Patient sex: M
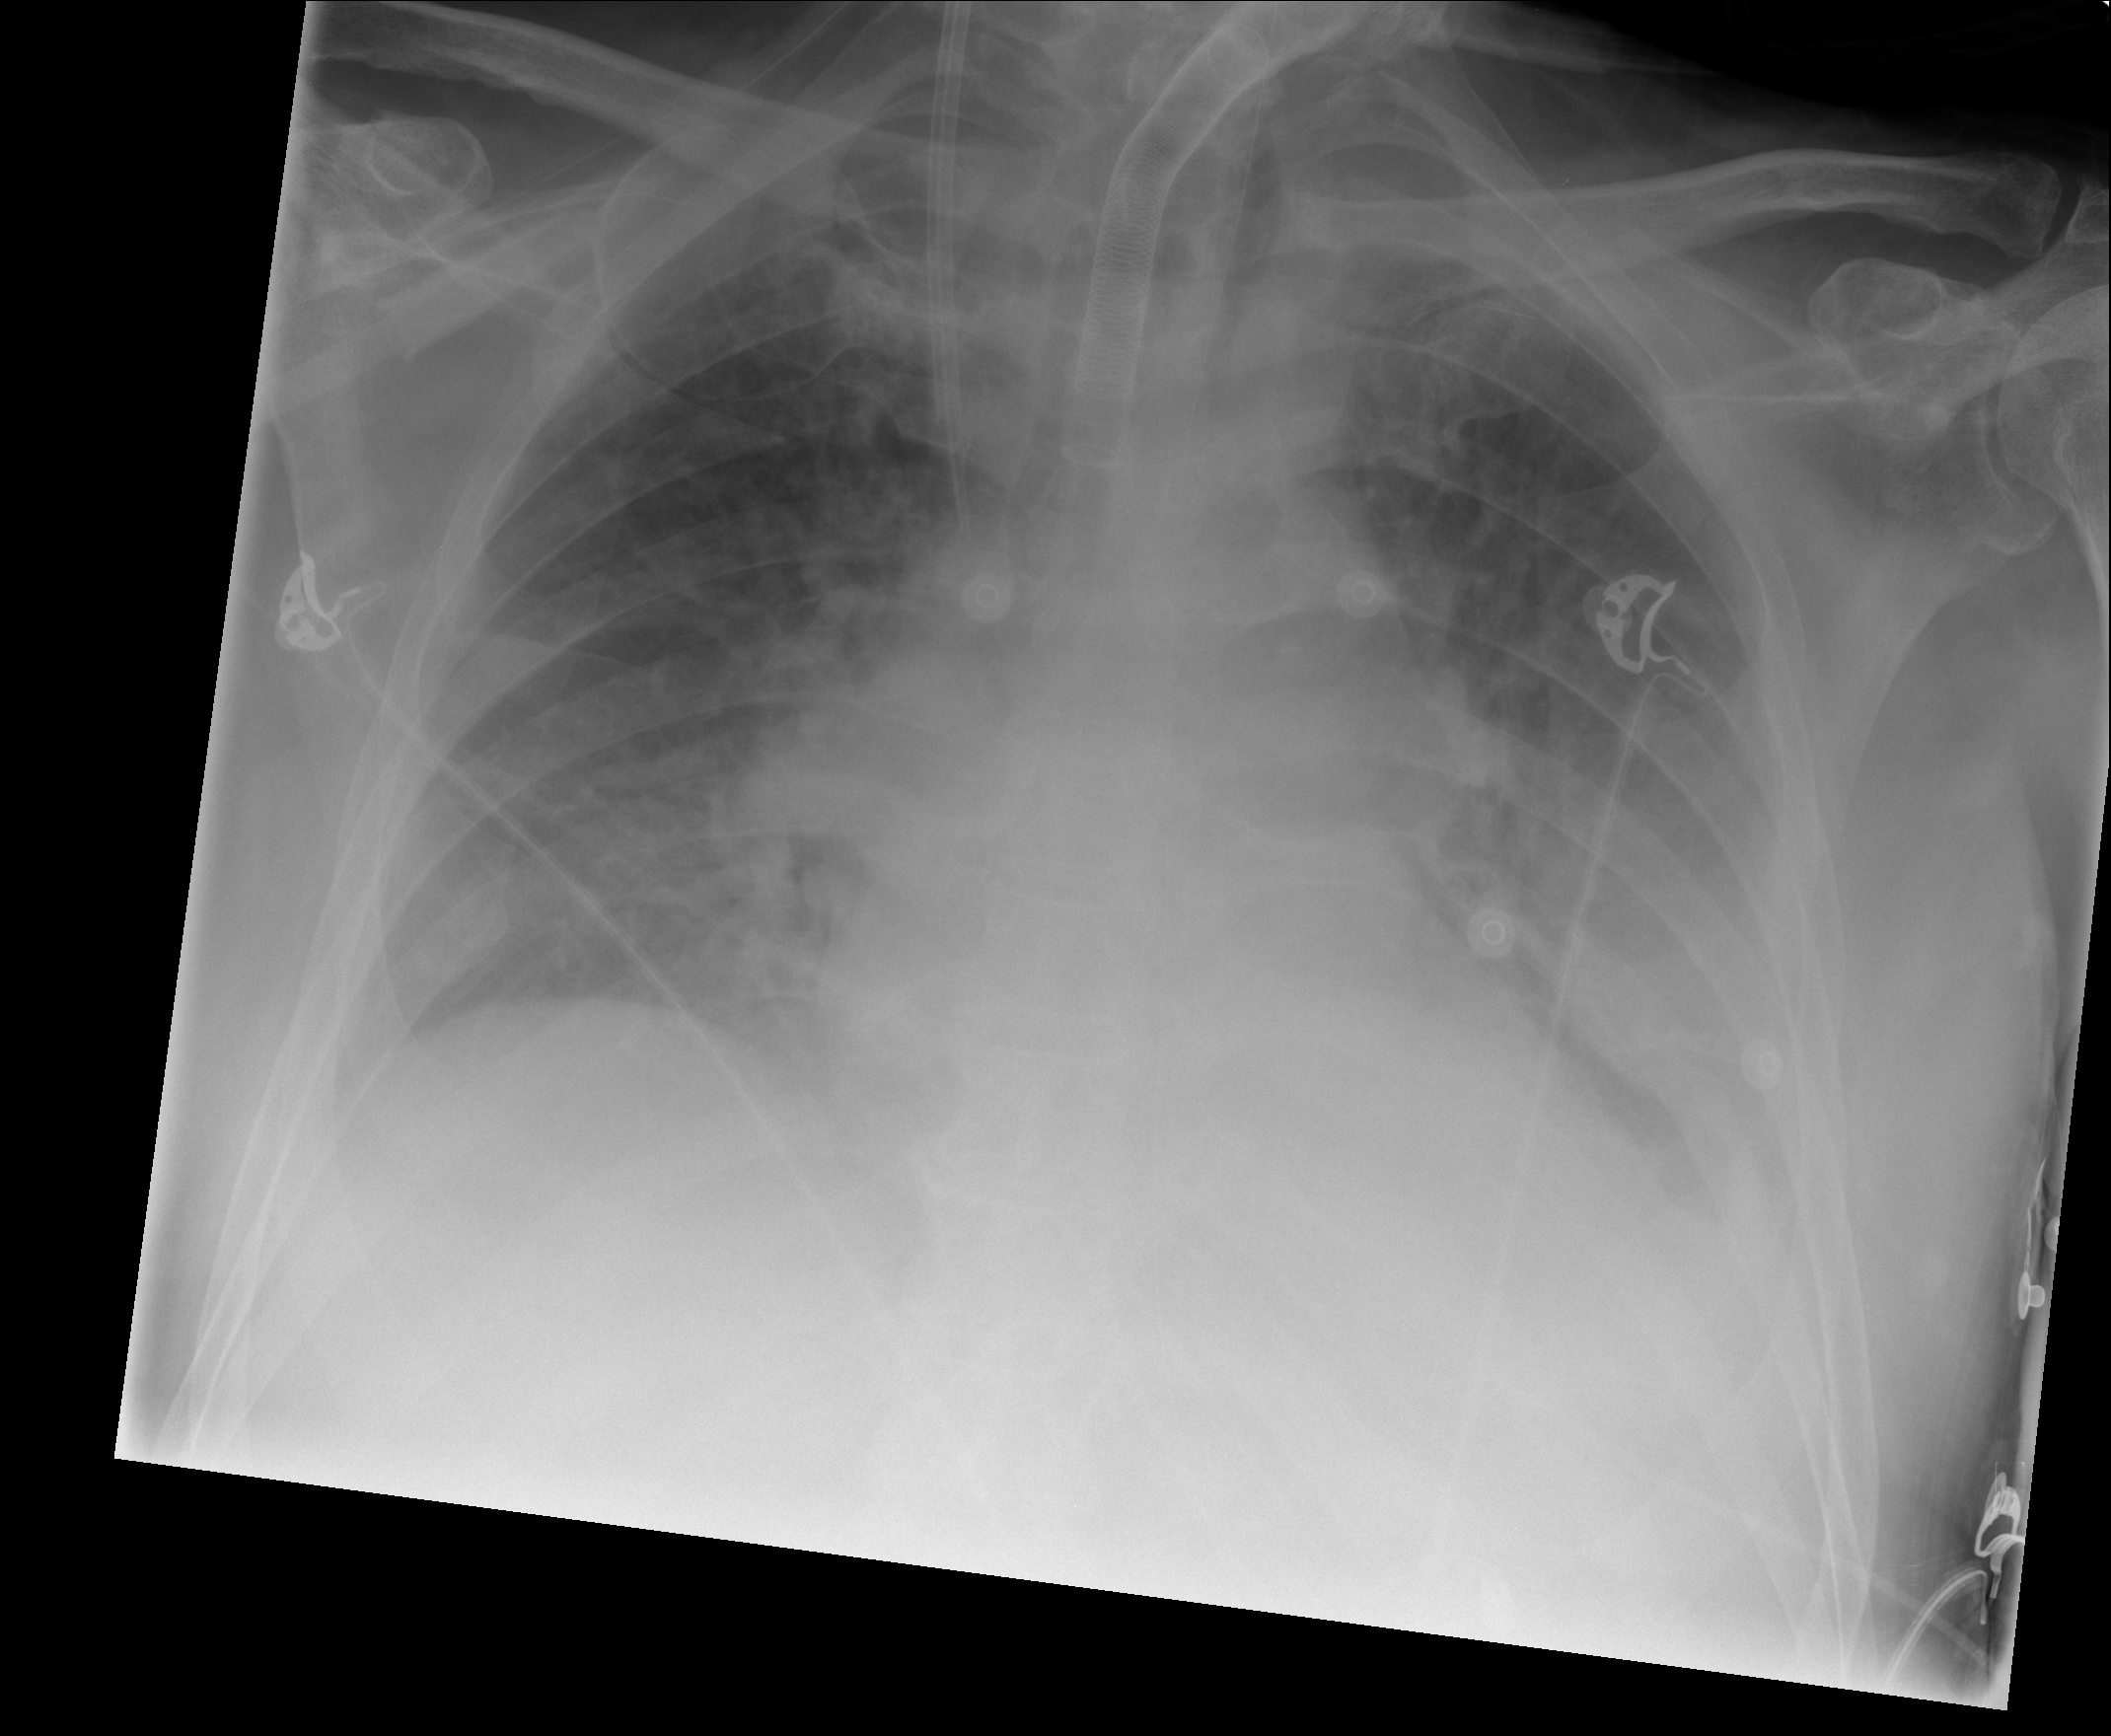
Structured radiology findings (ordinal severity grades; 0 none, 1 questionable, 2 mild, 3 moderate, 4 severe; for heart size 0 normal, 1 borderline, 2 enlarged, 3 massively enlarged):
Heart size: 2
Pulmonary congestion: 3
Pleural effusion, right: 1
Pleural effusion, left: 3
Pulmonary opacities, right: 0
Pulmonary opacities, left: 2
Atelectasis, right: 2
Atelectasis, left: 3